Question: What is the reading of the measurement in the image?
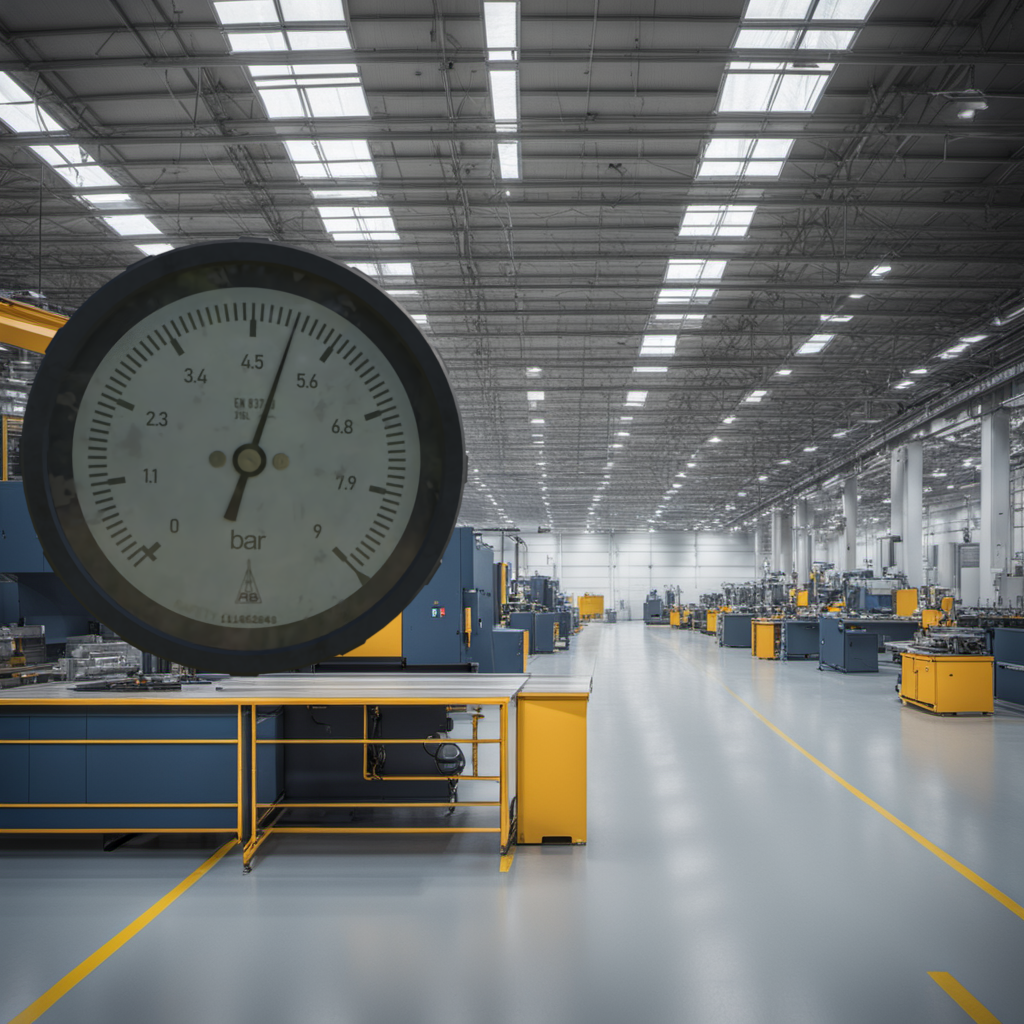
Answer: The result is 5.06
Question: What is the value range of this measurement?
Answer: The range is from 0 to 9
Question: What is the minimum and maximum reading range of this measurement?
Answer: The minimum value is 0 and the maximum value is 9